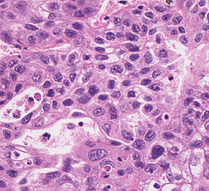
Tumor epithelial tissue: yes
Tumor-associated stroma tissue: no
Normal tissue: no